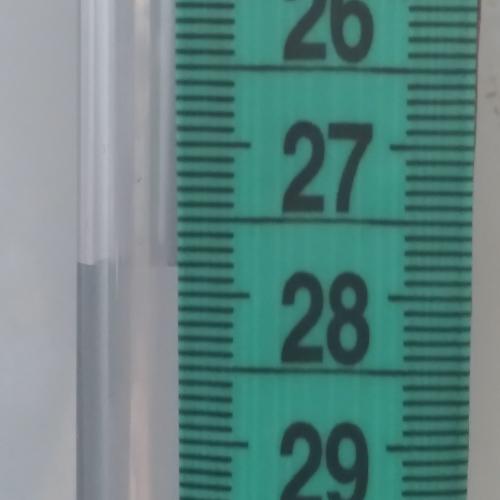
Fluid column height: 27.8 cm